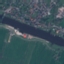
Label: River